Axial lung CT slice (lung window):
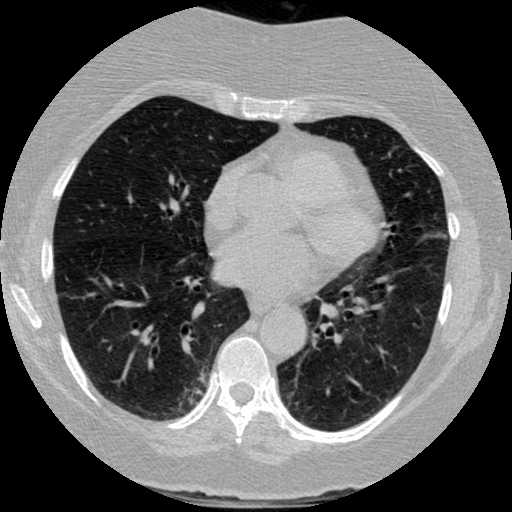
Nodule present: no